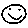
Label: smiley face